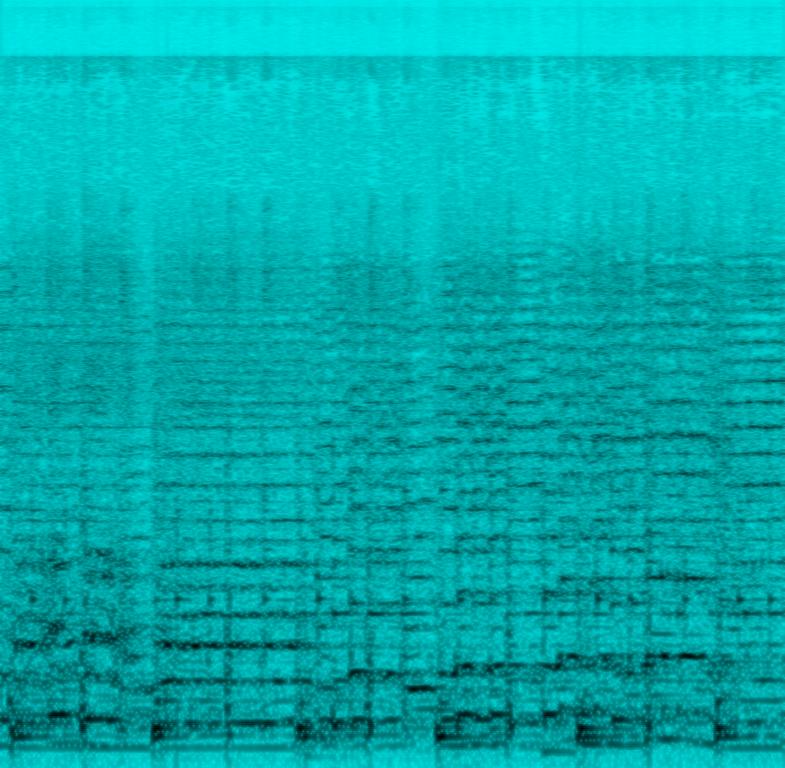
This folk song features the lead melody played on a rebab instrument which sounds like violins. This song has a Middle-Eastern melody. This is accompanied by traditional Middle-Eastern percussion. A tambourine is played in the background. The other instruments are not clear due to the low quality of the audio. There are no voices in this song. This is an instrumental song. This song can be played at a village scene in a movie.